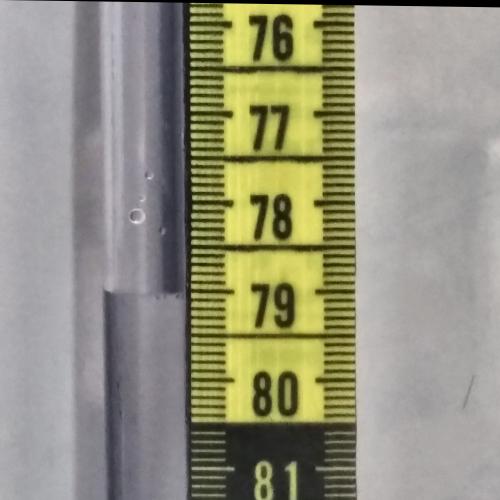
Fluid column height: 79.0 cm